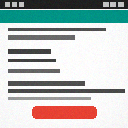
Screen state: on